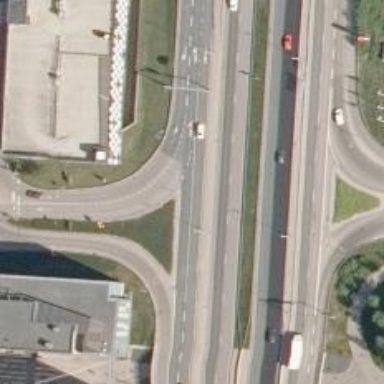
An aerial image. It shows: Trunk link road with asphalt surface.